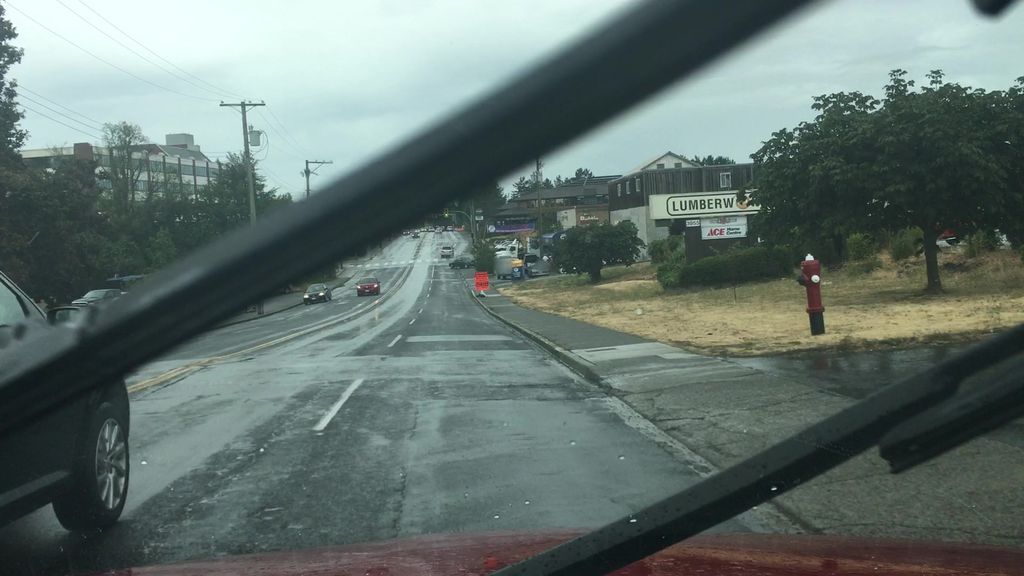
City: victoria